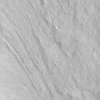
Atmospheric dust classification: not_dusty